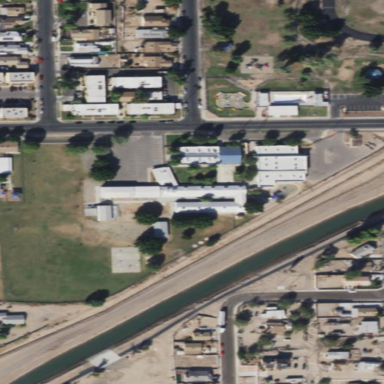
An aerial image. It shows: School.